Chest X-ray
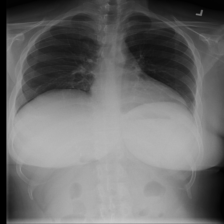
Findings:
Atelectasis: negative
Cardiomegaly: negative
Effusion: negative
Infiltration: negative
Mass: negative
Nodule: negative
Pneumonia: negative
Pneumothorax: negative
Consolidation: negative
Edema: negative
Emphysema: negative
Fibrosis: negative
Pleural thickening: negative
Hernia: negative